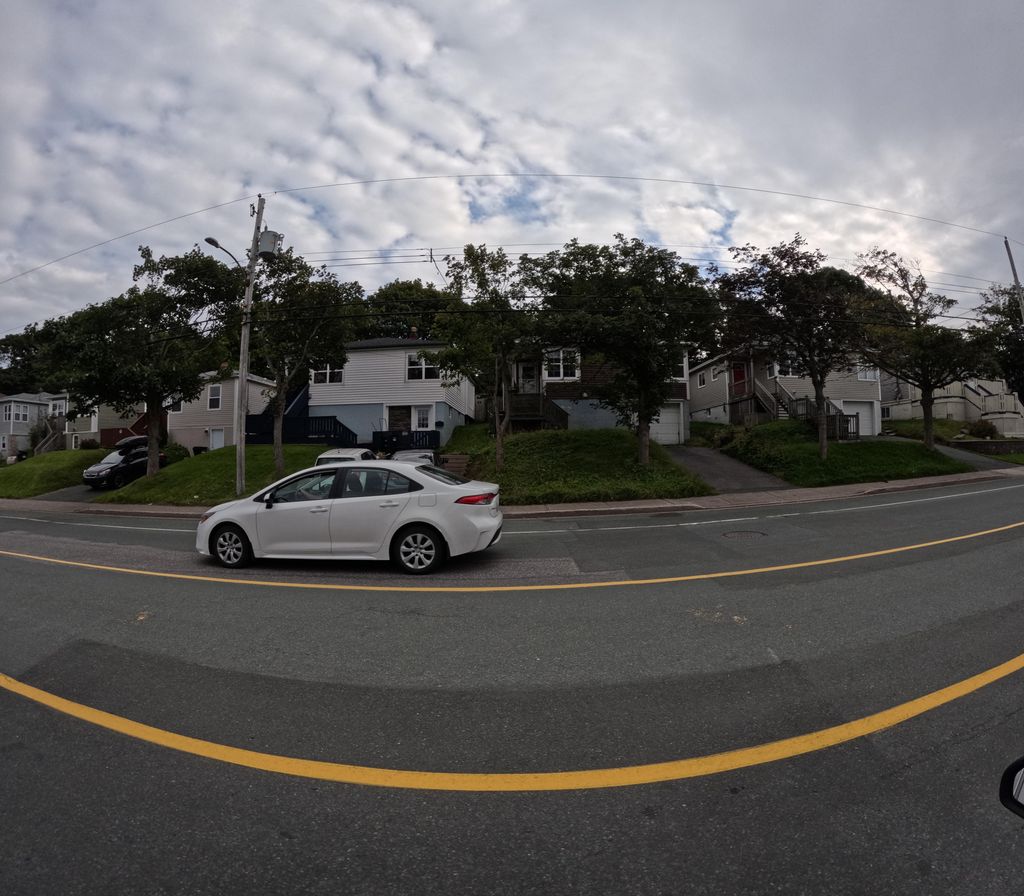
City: st_johns